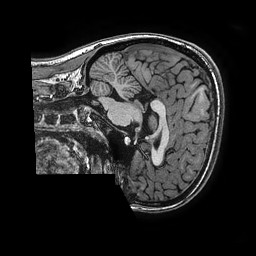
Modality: T1w
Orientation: sagittal
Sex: female
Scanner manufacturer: ge
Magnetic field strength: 3 T
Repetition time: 0.0077 s
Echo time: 0.003436 s